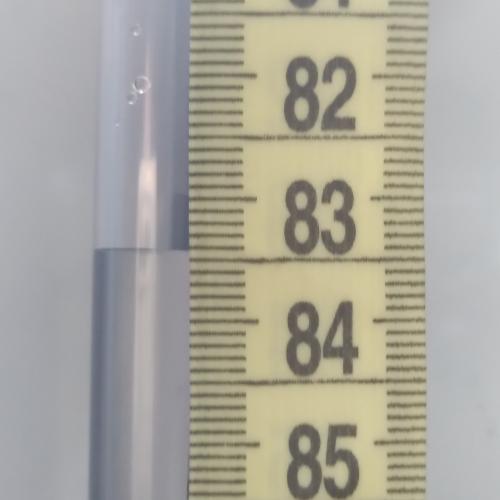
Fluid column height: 83.4 cm